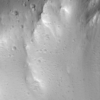
Label: not_dusty